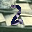
Label: 2